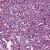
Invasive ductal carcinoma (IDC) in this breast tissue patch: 1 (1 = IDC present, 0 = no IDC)